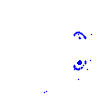
Particle: electron